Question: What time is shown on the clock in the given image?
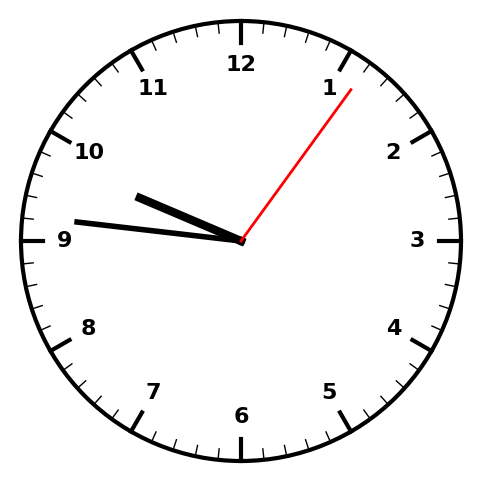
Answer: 09:46:06